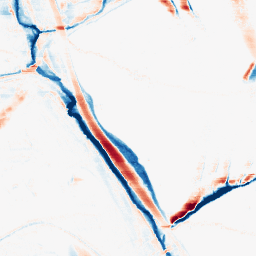
Category: morphological
Decomposition family: morphological_rect
Decomposition parameters: operation: average
width: 20
height: 5
Upsampling method: sinc_hamming
Upsampling parameters: scale: 4
kernel_size: 16
Upsampling scale: 4